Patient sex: M
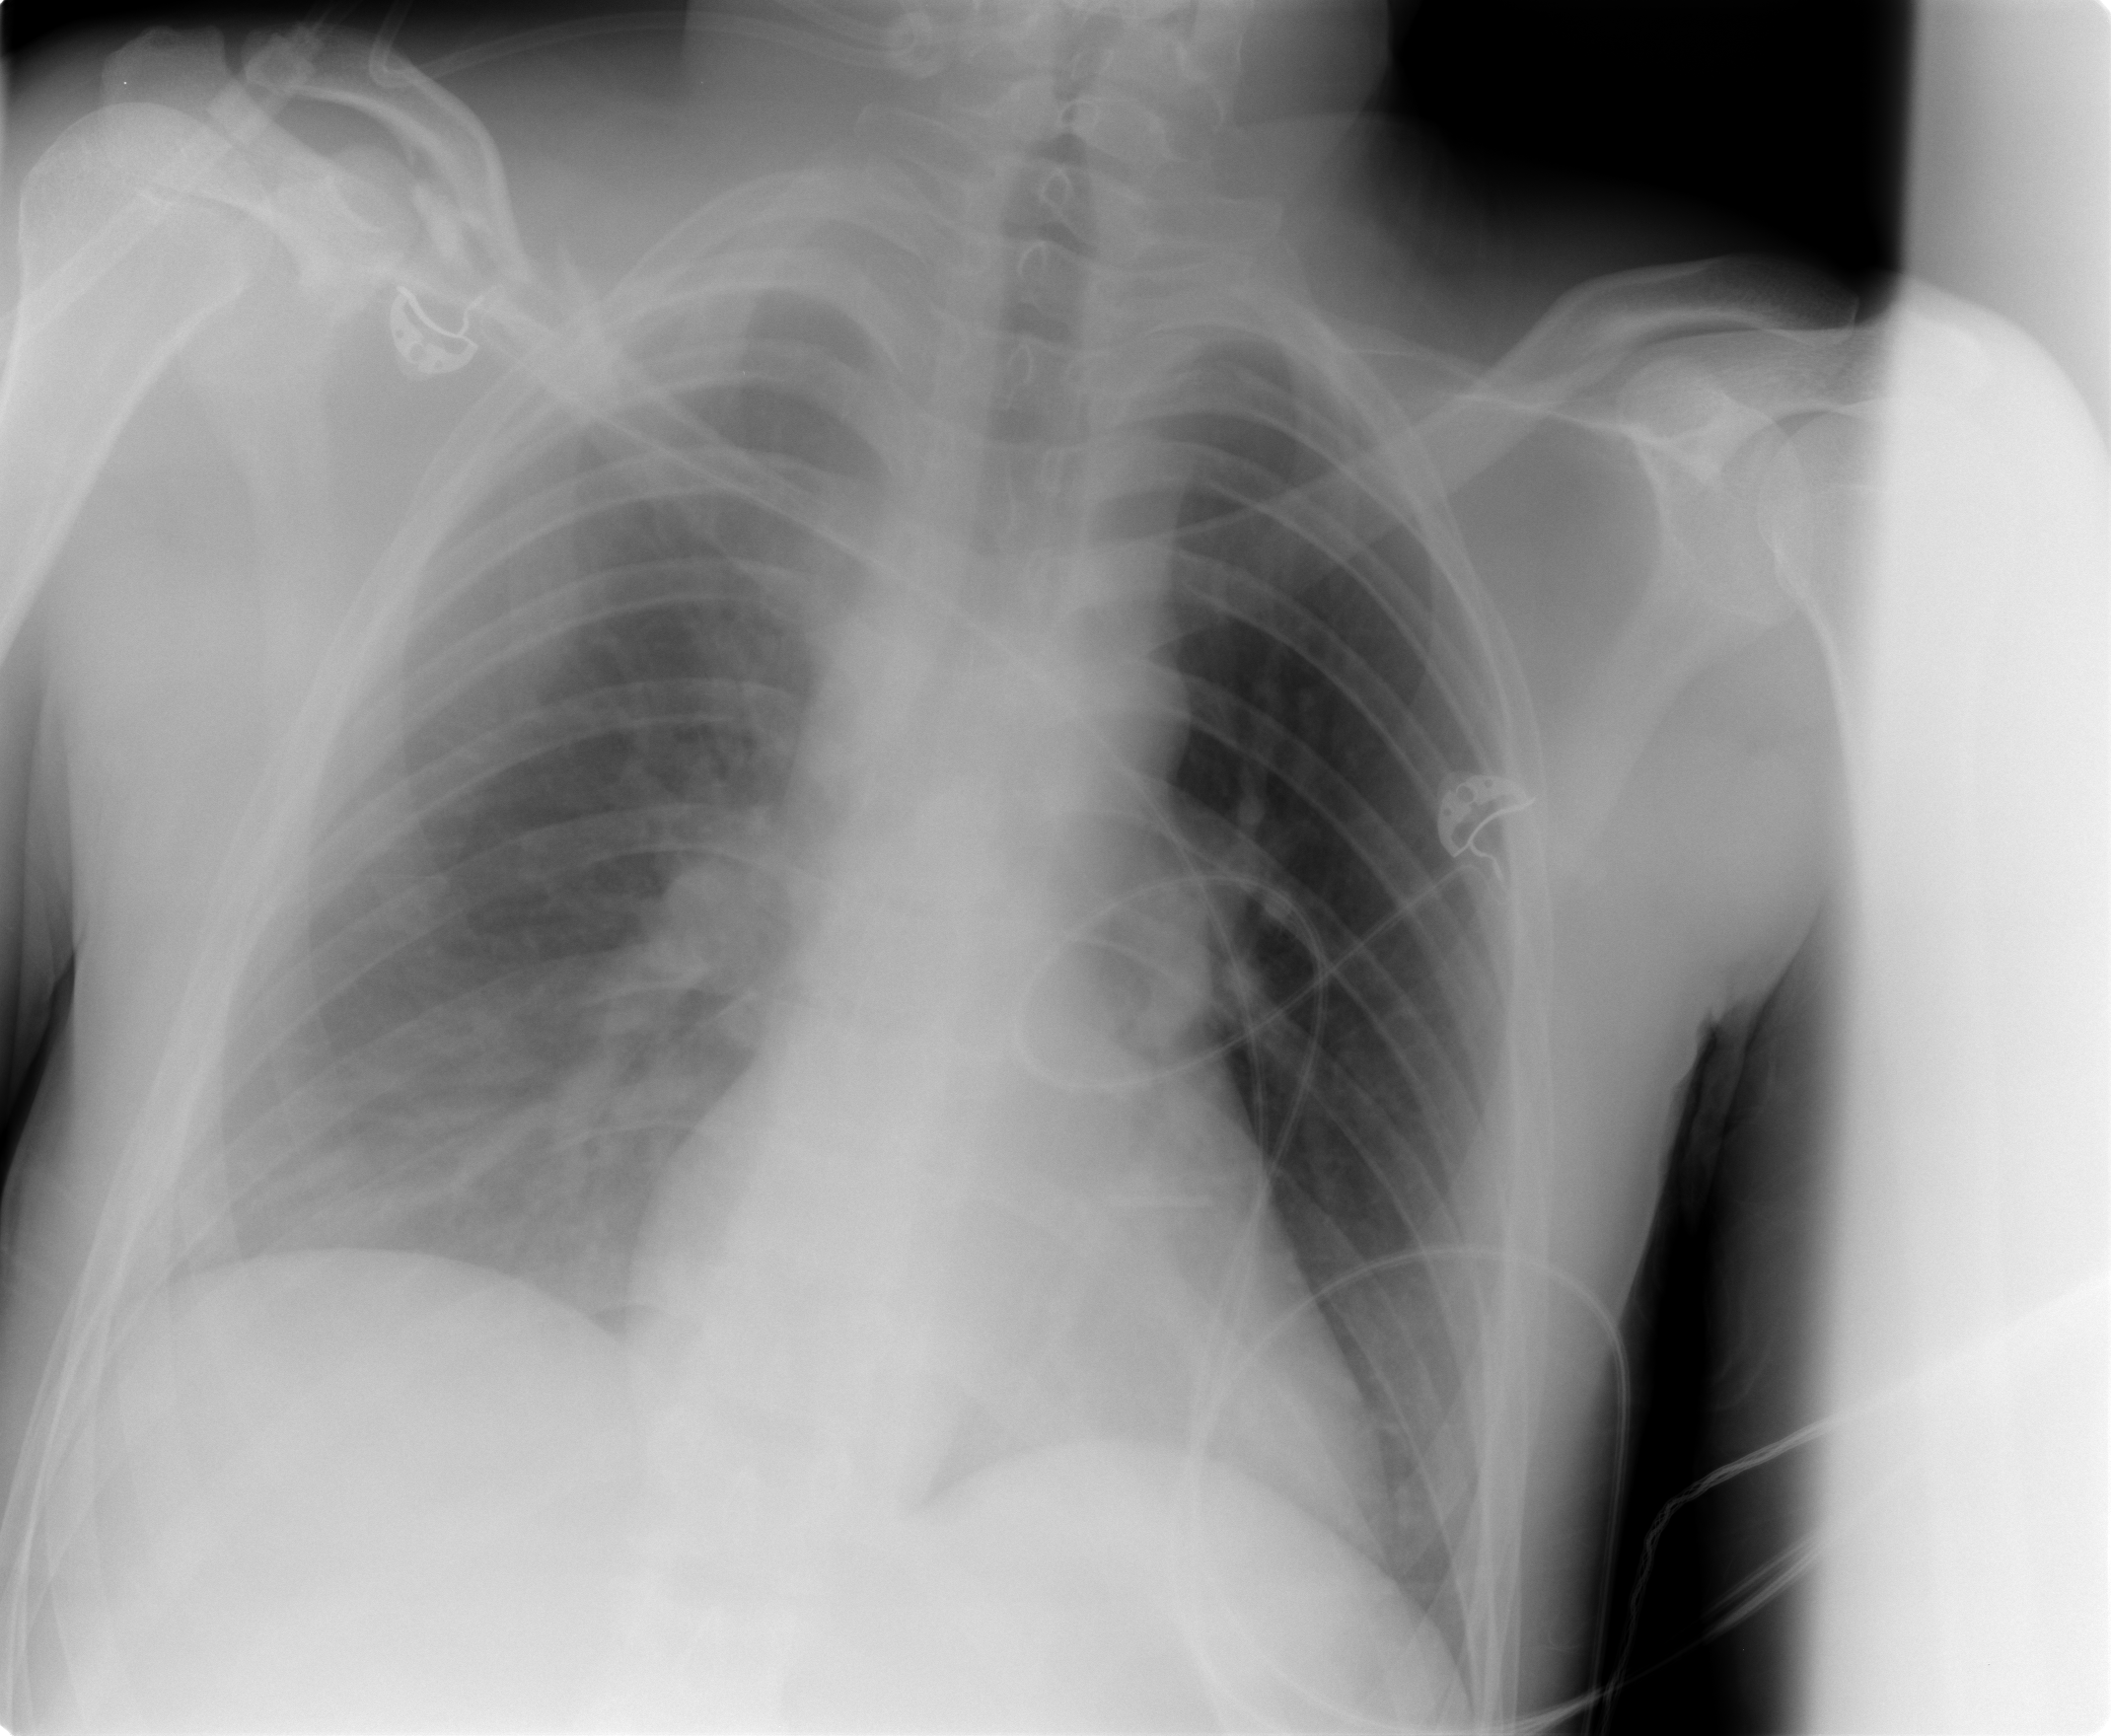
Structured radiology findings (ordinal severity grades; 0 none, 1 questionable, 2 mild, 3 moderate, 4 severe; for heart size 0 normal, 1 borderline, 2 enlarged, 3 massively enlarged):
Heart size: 0
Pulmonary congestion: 0
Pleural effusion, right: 2
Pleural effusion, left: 0
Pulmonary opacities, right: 0
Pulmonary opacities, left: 0
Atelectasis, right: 2
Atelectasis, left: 0